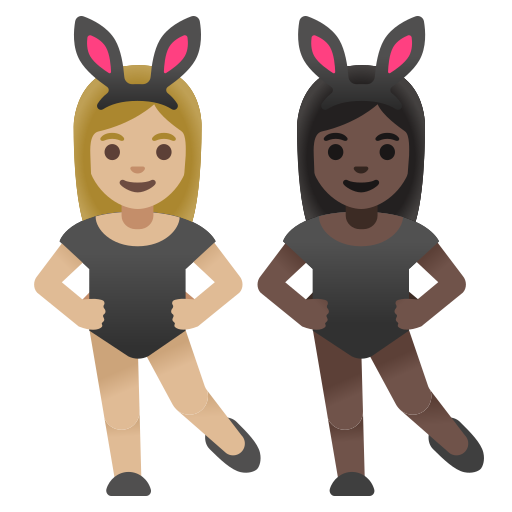
Emoji: 👩🏼‍🐰‍👩🏿